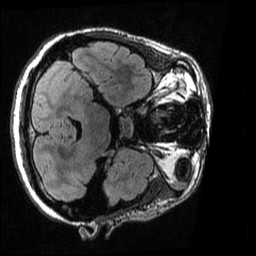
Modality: T2w
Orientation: axial
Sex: female
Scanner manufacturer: ge
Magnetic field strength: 3 T
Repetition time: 6 s
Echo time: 0.1256 s